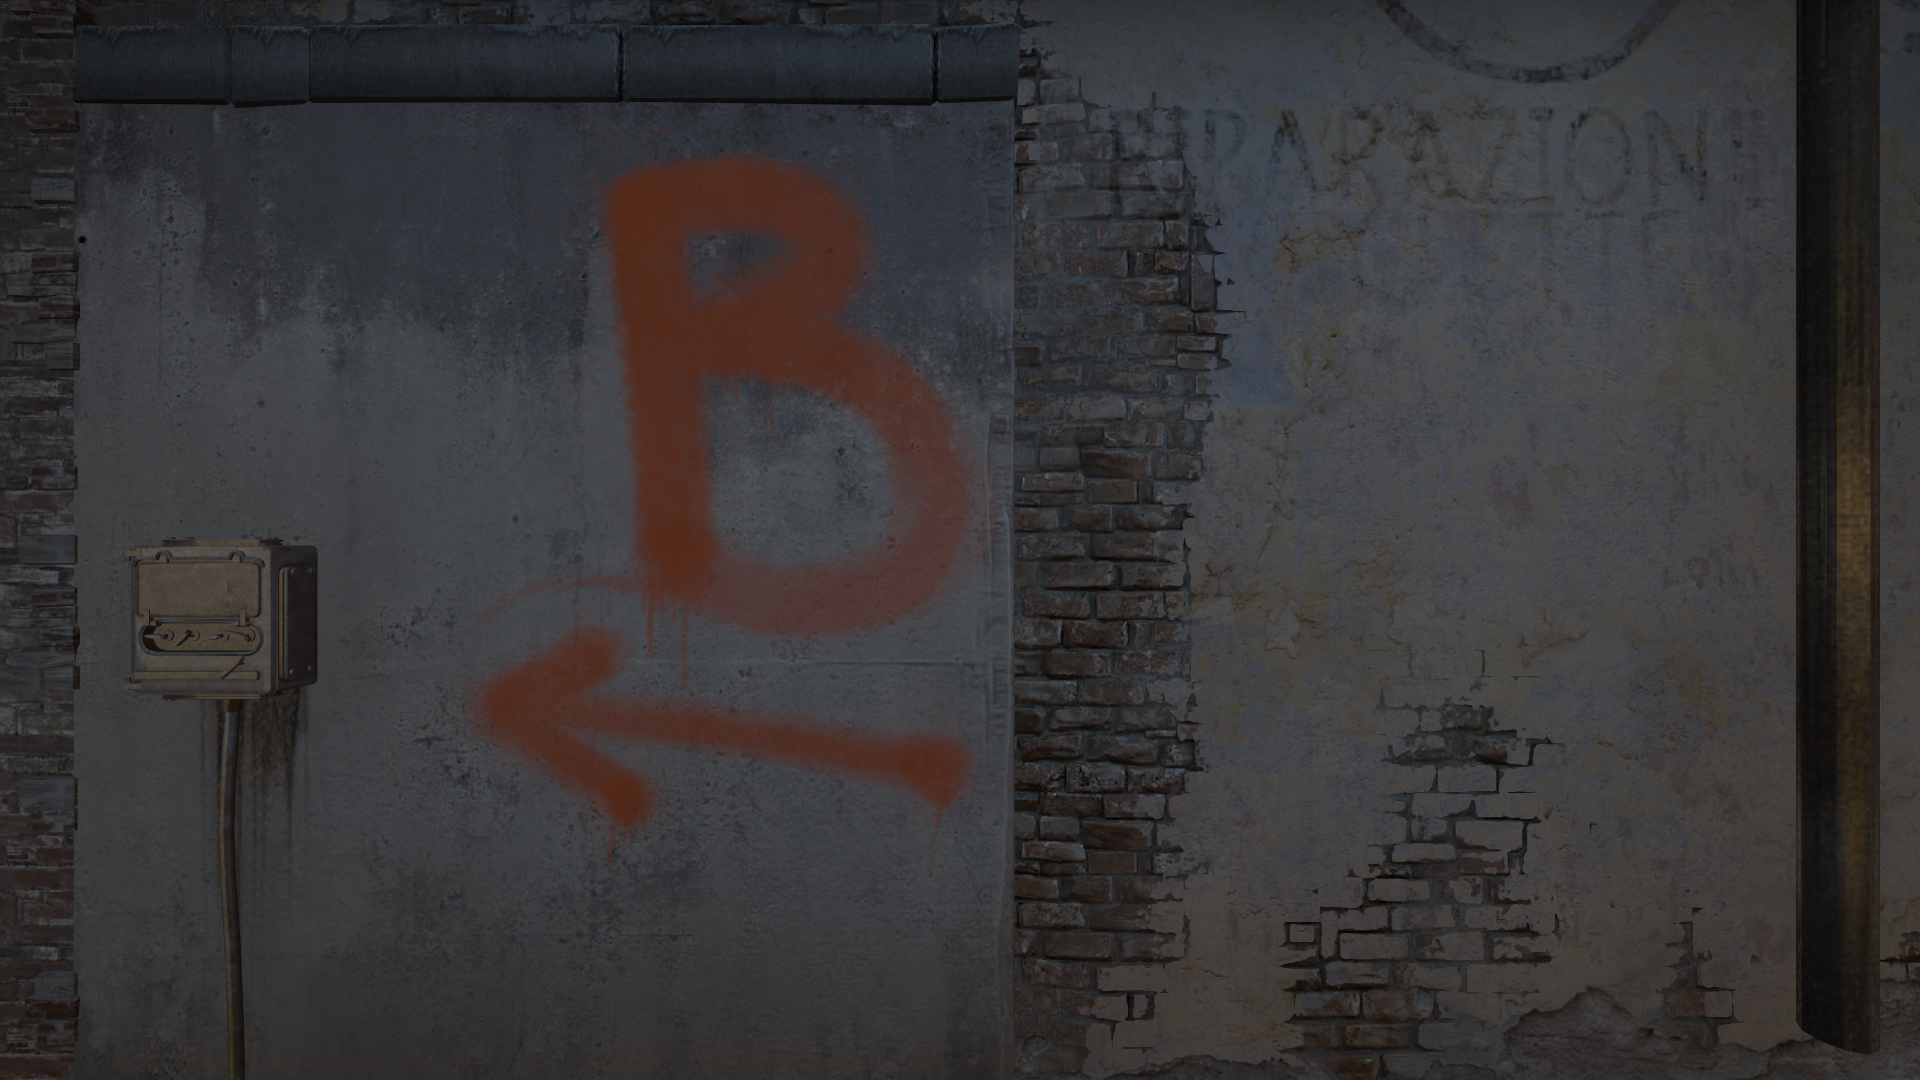
Map: de_inferno